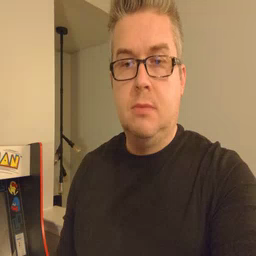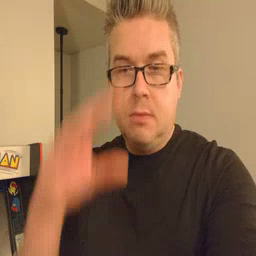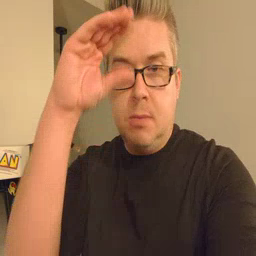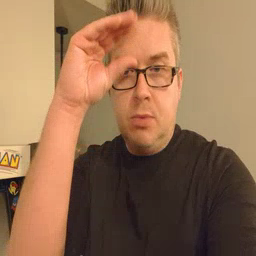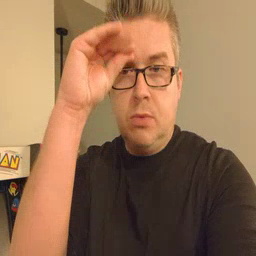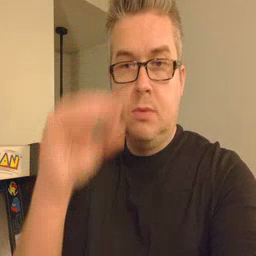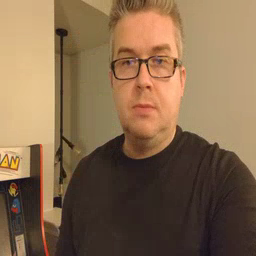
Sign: boy